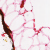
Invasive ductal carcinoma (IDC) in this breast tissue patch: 0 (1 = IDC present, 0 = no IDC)